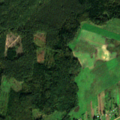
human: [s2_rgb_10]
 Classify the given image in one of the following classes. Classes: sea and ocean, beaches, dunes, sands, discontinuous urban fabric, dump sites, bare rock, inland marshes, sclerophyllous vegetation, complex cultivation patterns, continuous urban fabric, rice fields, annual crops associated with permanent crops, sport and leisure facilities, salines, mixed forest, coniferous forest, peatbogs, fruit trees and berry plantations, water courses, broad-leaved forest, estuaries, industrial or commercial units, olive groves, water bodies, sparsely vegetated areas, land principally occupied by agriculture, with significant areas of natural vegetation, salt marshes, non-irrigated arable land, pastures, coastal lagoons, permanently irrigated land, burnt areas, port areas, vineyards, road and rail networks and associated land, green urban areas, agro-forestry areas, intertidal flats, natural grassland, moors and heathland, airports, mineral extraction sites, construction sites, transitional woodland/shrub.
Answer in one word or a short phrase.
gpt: pastures, complex cultivation patterns, coniferous forest, mixed forest